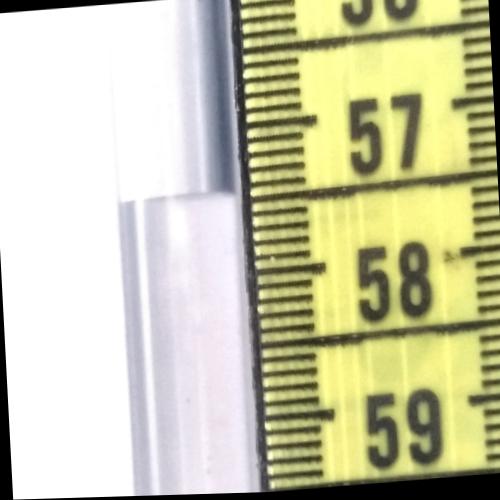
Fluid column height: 57.4 cm